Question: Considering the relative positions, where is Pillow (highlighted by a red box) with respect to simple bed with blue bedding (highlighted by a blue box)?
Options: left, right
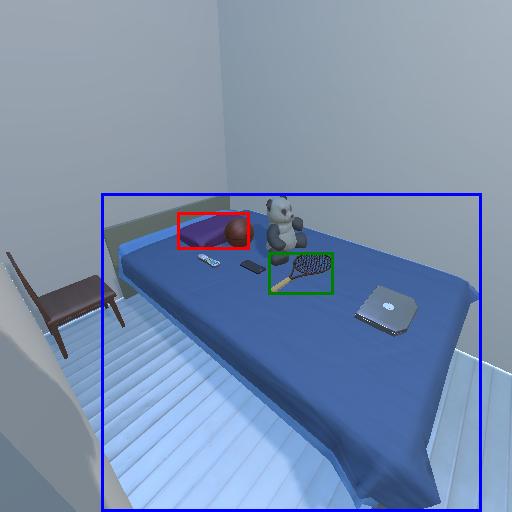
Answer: left